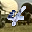
Label: 4